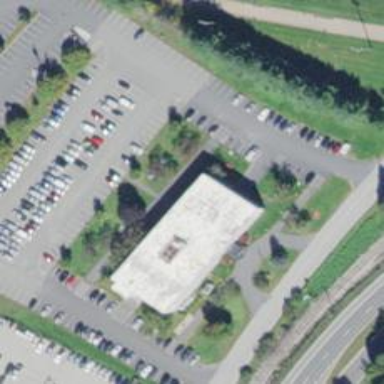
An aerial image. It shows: Government office building.